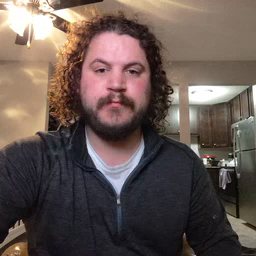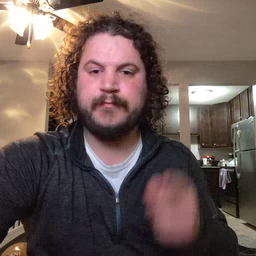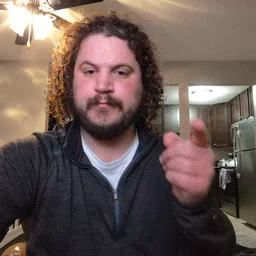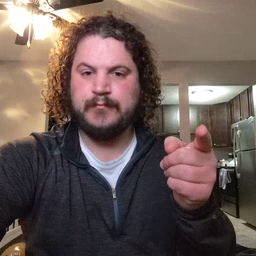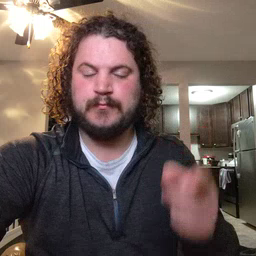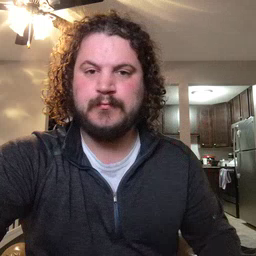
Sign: hesheit